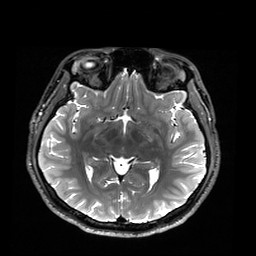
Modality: T2w
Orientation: coronal